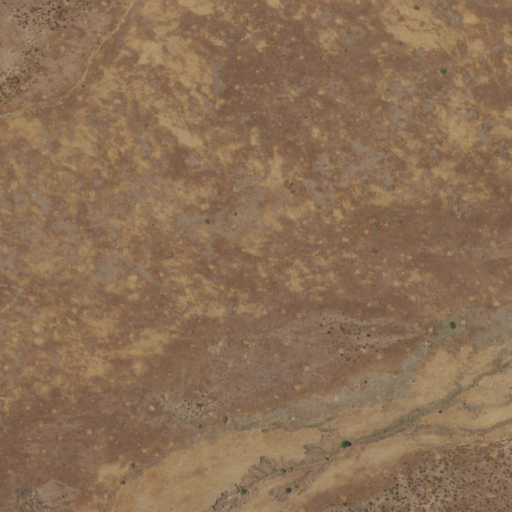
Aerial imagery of plain(s) in New Mexico named Playas de Los Pinos containing shrub and grassland